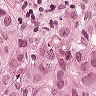
Metastatic tissue present: yes